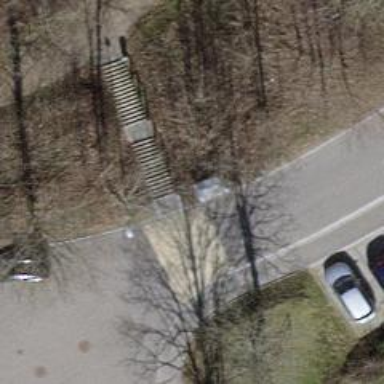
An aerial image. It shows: Road with steps.